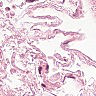
Metastatic tissue present: no